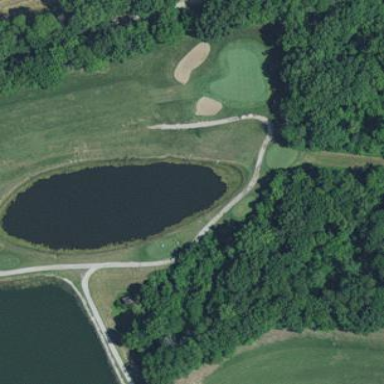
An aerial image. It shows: Water hazard on golf course.